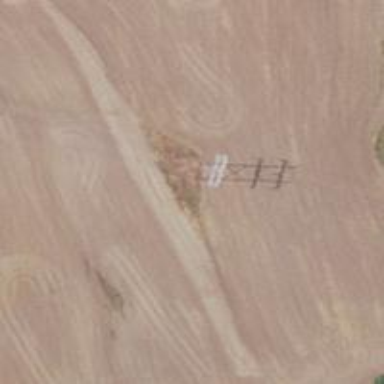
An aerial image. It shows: H-frame designed tower for power lines.